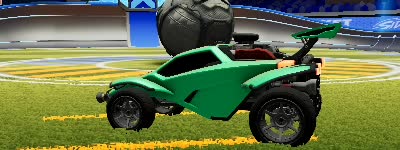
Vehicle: octane